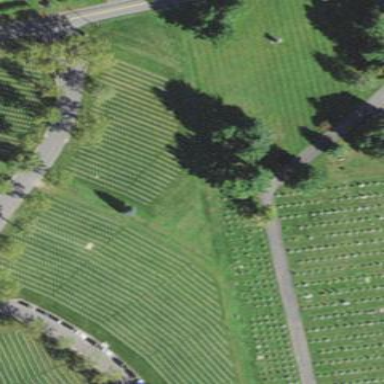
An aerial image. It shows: Sector within cemetery.